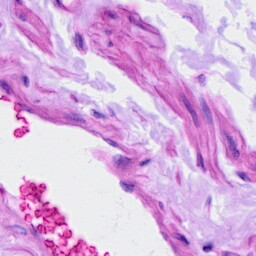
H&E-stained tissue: Ovarian